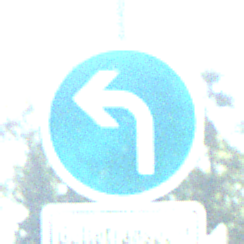
Verkehrszeichen: VorgeschriebeneFahrtrichtungLinks
Zusatzzeichen unten: BesondereFahrzeugeUndTransportgueter12
Umgebung: Outdoor, Nature
Tageszeit: Midday
Wetter: Clear
Licht: Natural
Jahreszeit: NotSpecified
Kontrast: HighContrast